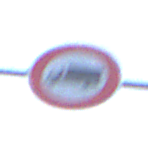
Verkehrszeichen: VerbotFuerKraftfahrzeugeUeberDreiKommaFuenfTonnen
Umgebung: Outdoor, RoadRail
Tageszeit: SunriseSunset
Wetter: PartlyCloudy
Licht: Natural
Jahreszeit: NotSpecified
Kontrast: LowContrast